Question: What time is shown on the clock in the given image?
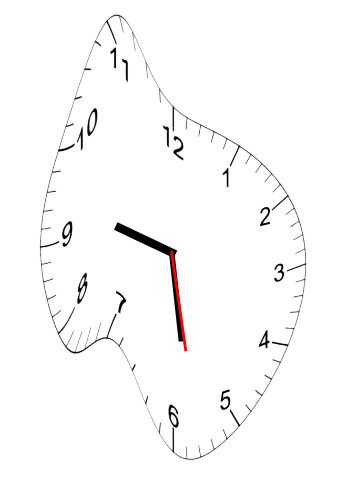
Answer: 09:28:28